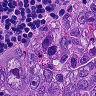
Metastatic tissue present: yes